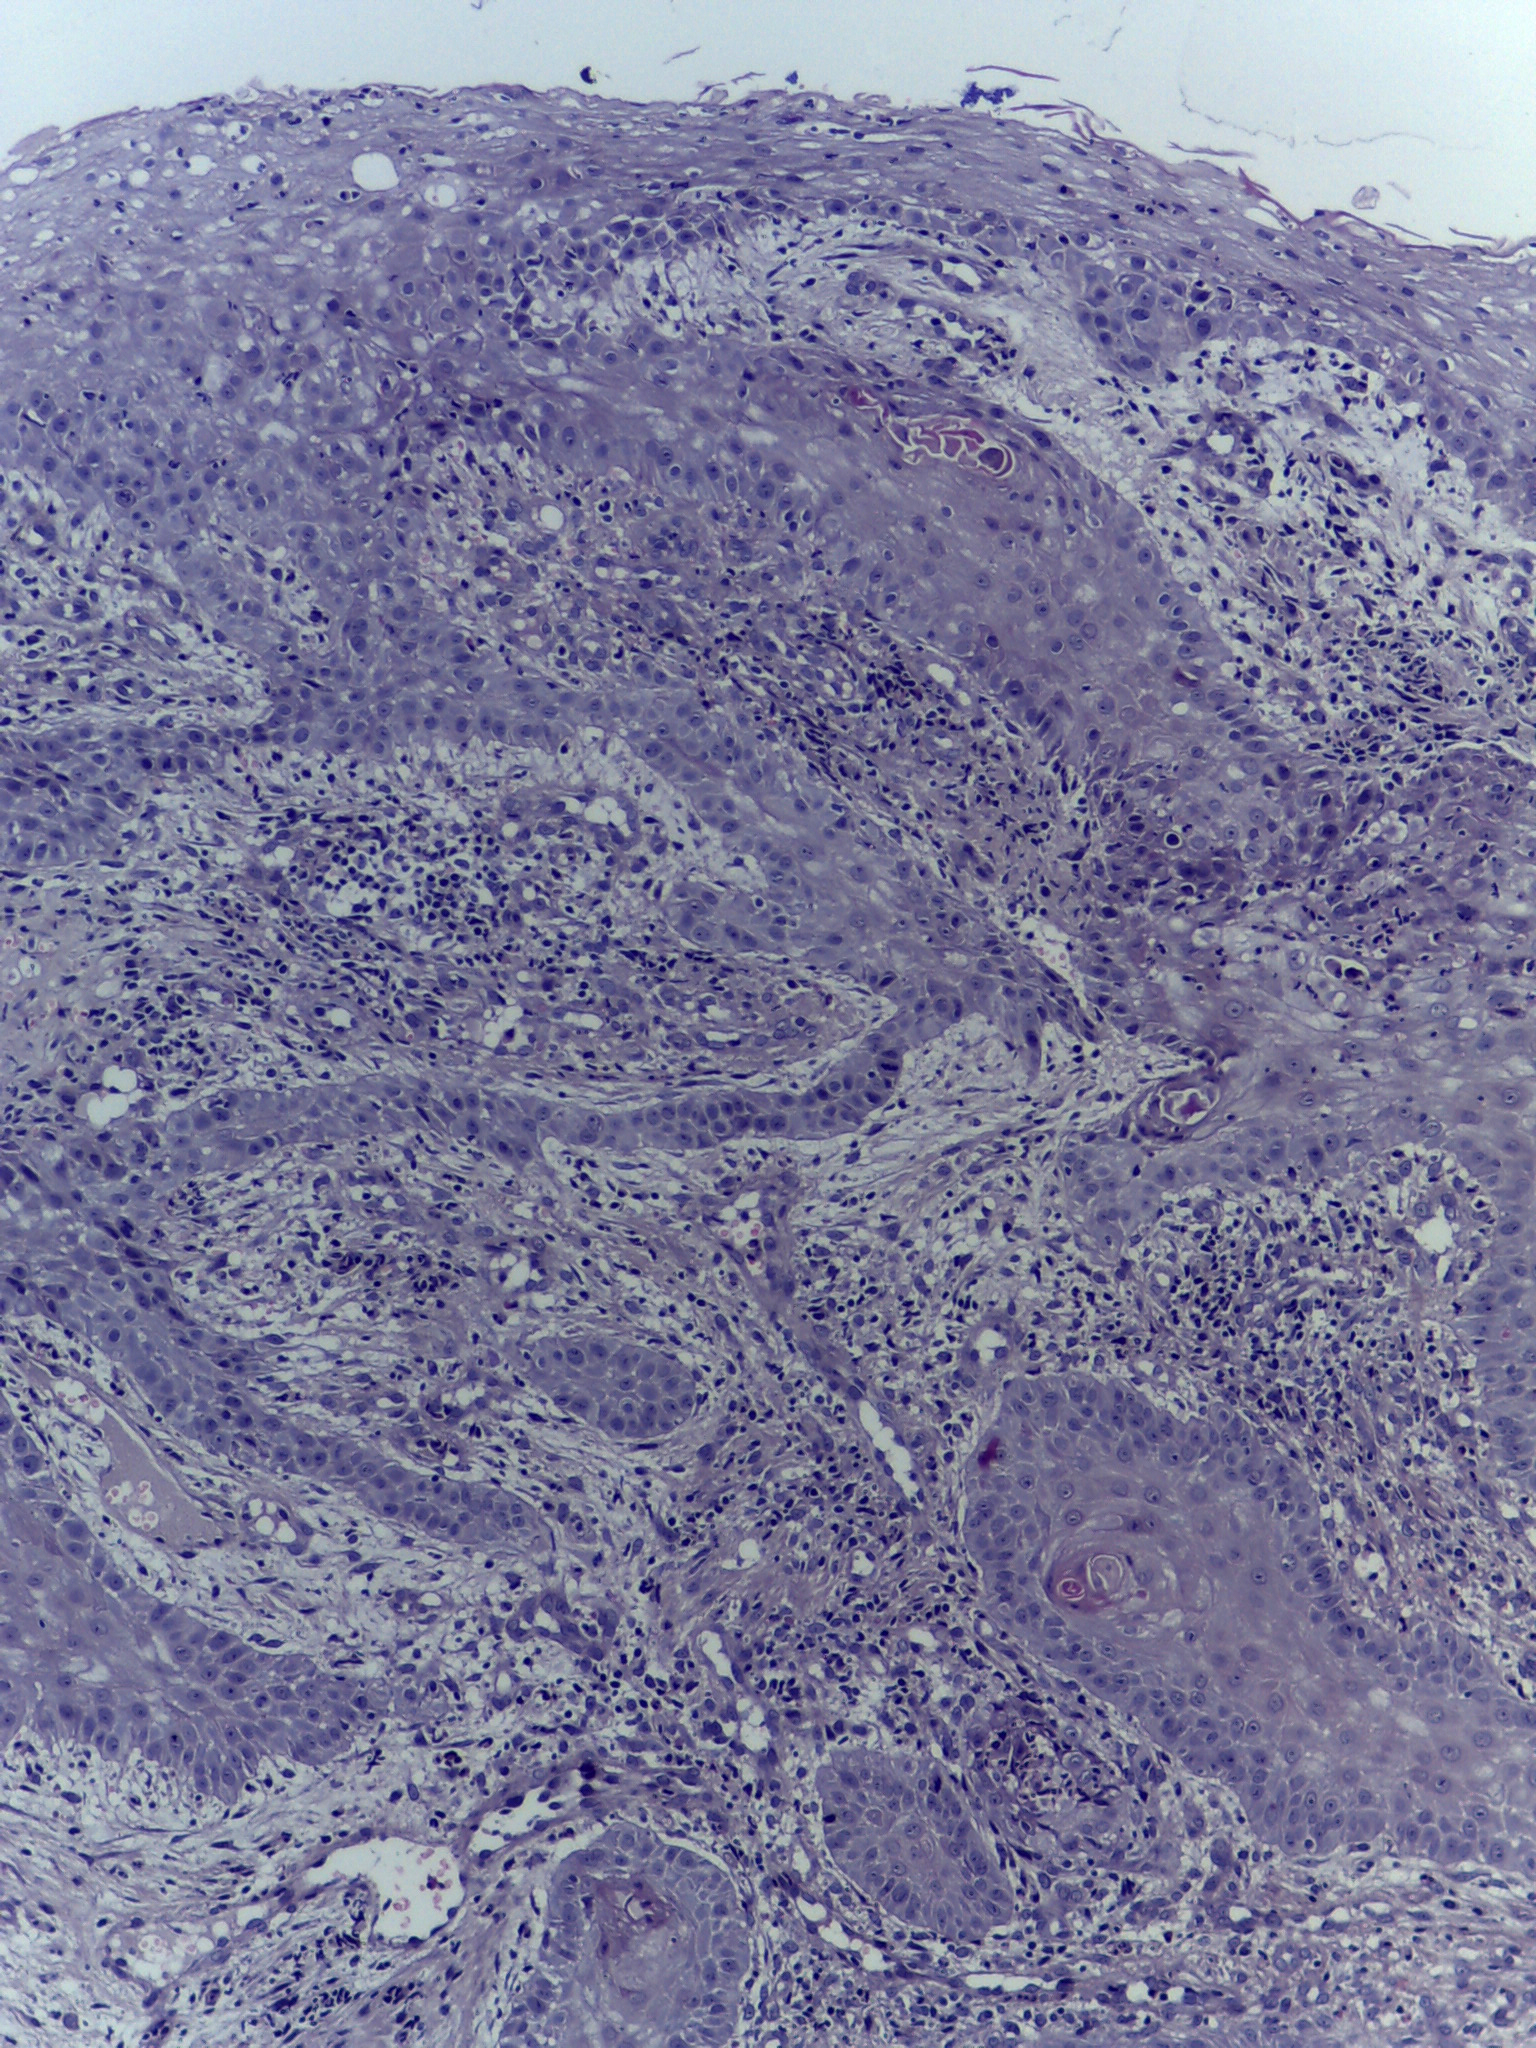
Diagnosis: OSCC